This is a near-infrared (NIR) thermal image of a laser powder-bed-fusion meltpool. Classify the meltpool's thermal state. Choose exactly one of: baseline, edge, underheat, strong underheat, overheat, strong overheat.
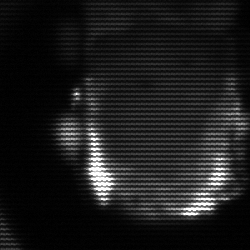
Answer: baseline